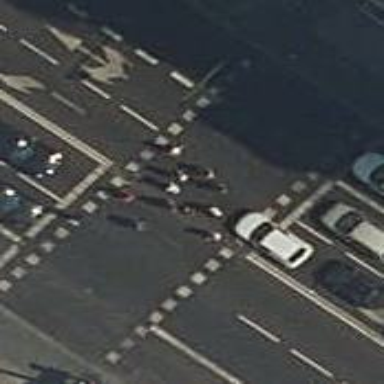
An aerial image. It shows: Road crossing with traffic signals.